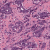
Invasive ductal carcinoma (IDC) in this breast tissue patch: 1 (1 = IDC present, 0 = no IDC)